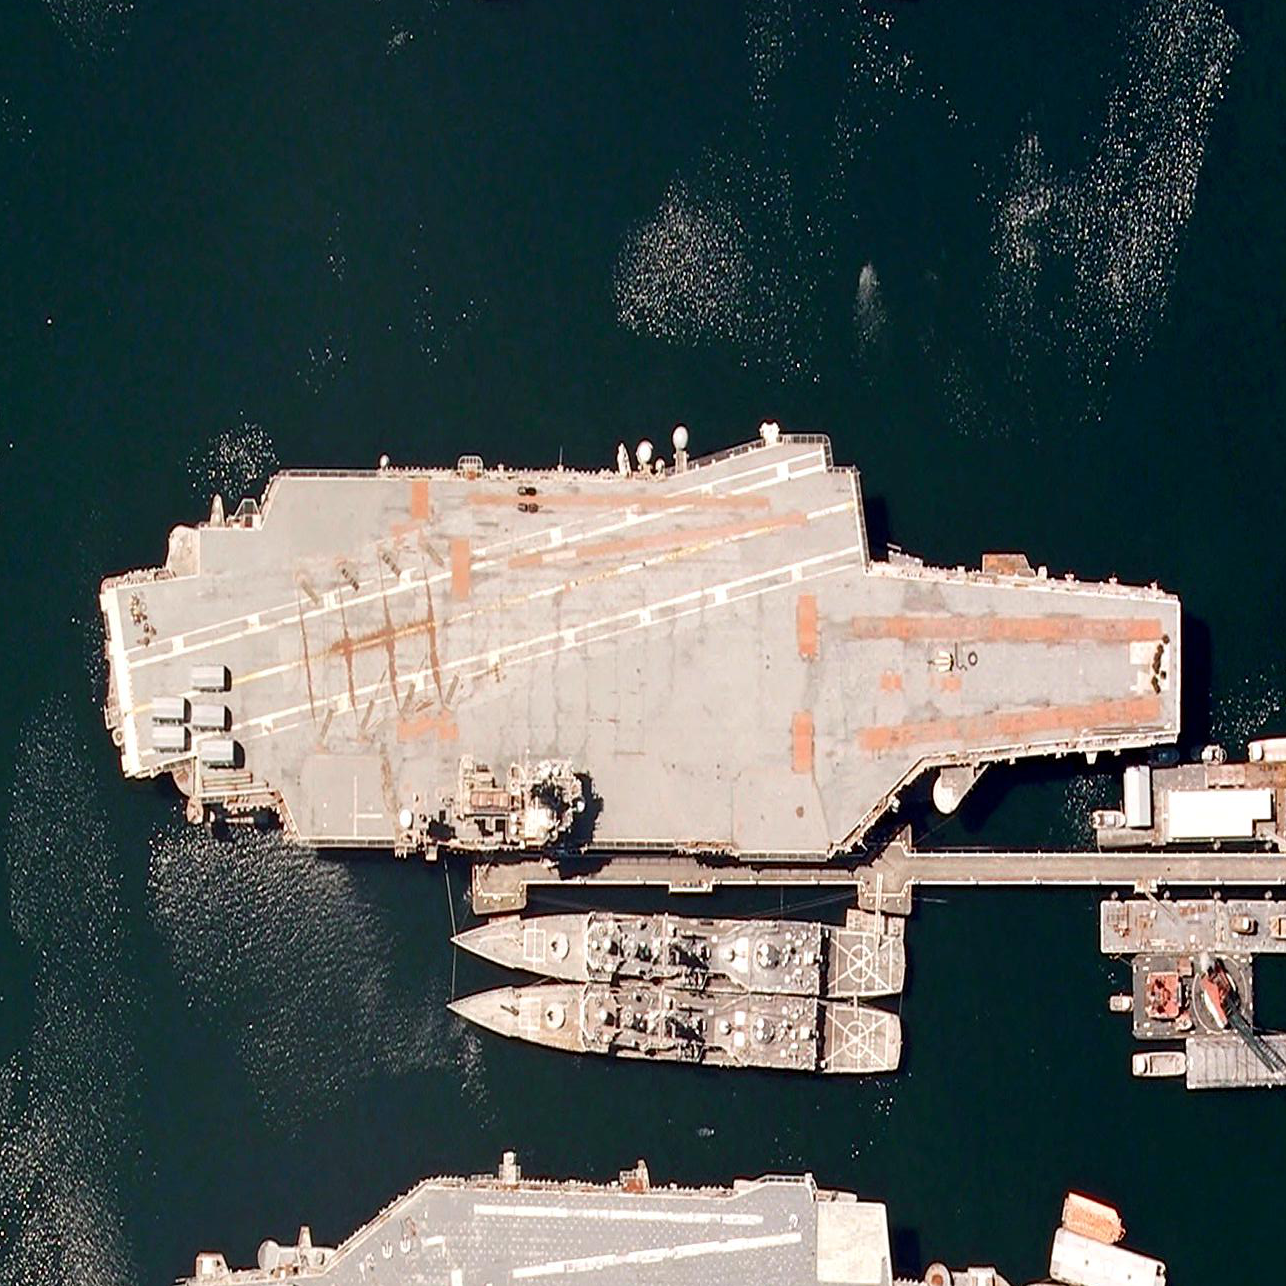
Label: aircraft_carrier